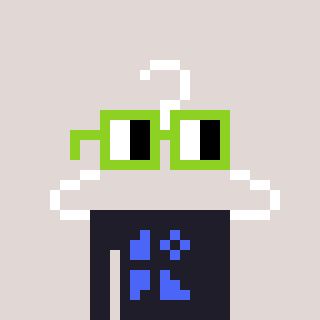
a pixel art character with square light green glasses, a hanger-shaped head and a grayscale-colored body on a warm background